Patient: sex M, age 57
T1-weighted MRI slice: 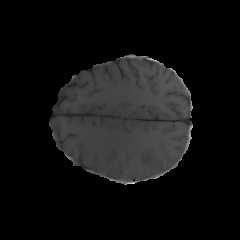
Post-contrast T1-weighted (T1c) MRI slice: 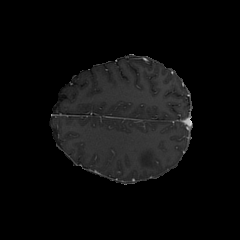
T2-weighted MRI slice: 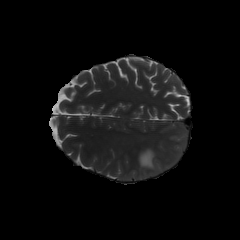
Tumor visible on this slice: yes
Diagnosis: Glioblastoma, IDH-wildtype
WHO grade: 4